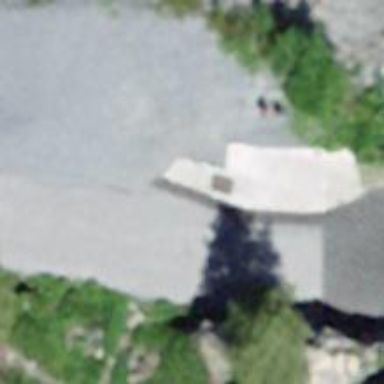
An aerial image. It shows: Bridge with metal steps.